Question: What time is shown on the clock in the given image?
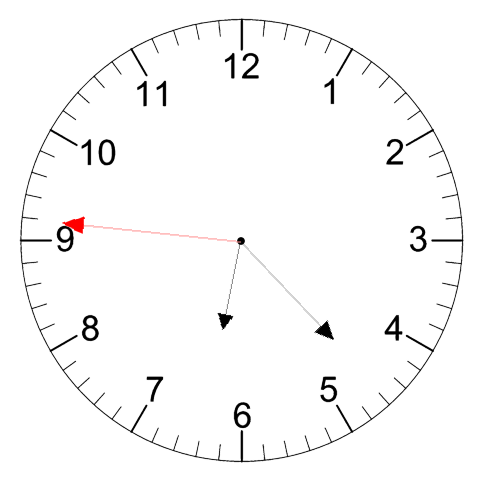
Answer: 06:22:46